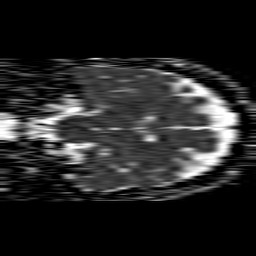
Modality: ADC
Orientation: coronal
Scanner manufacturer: philips
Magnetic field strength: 1.5 T
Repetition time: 4.6 s
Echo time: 0.08941 s